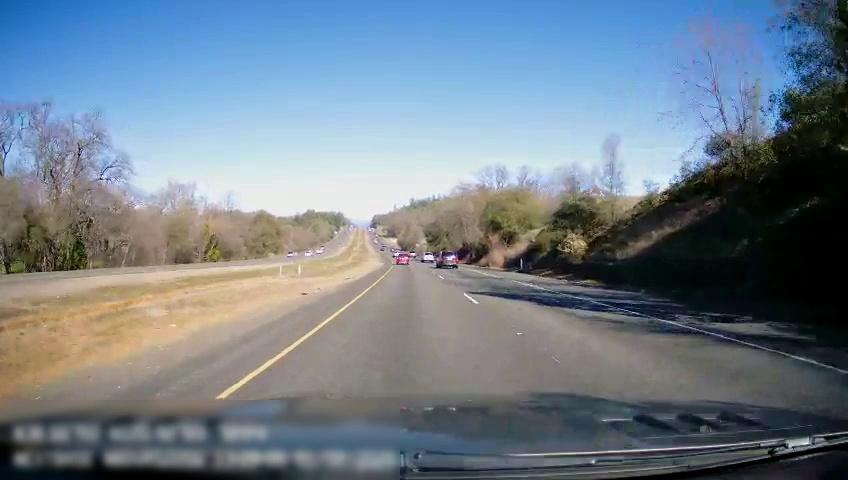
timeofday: Day
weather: Sunny
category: Drivable Space
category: Drivable Space
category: Vehicles | SUV
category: Vehicles | SUV
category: Vehicles | SUV
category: Lanes | Current Lane
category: Lanes | Current Lane
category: Lanes | Alternate Lane